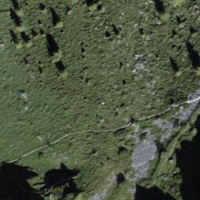
EUNIS habitat code: 23
Species observed at this site:
Miramella alpina